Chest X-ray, AP view. Patient: 36 years old, sex M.
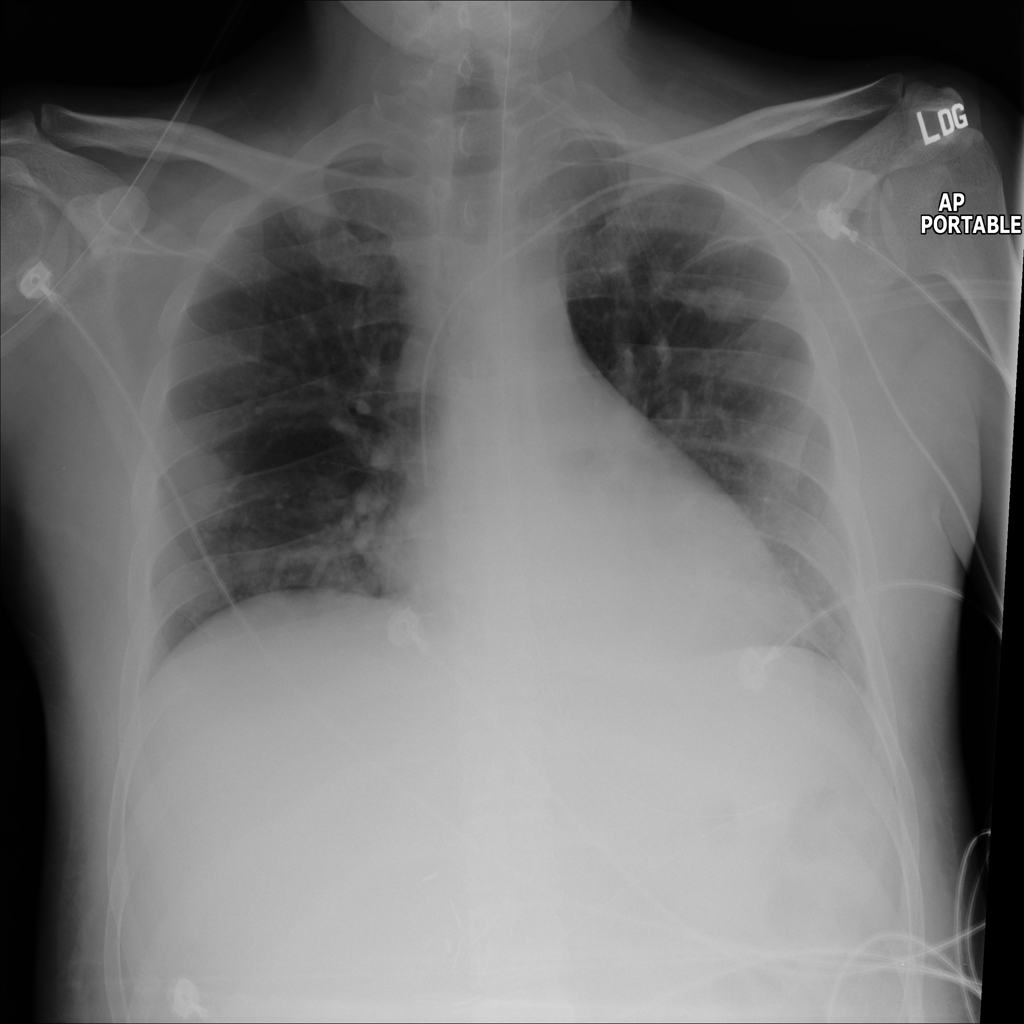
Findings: Nodule